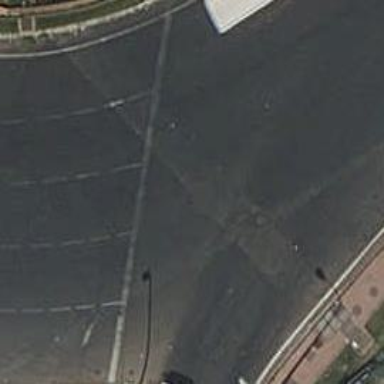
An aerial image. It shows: Primary highway with asphalt surface and circular junction.